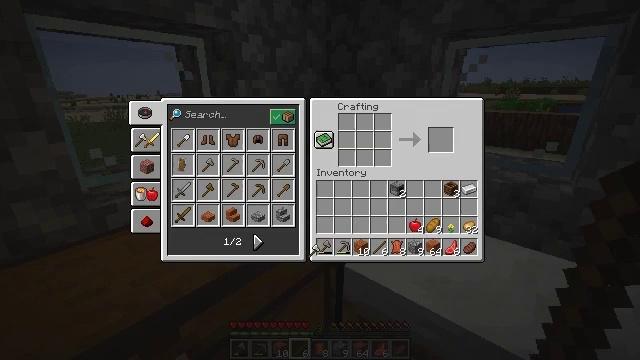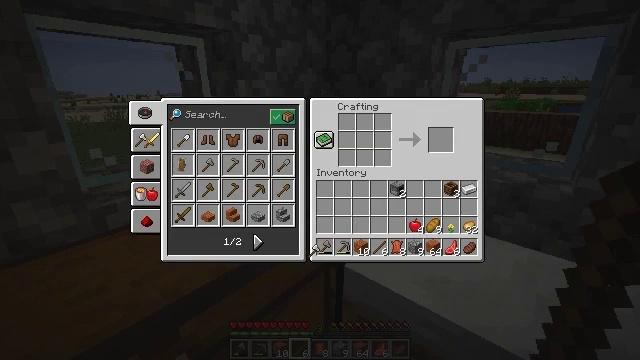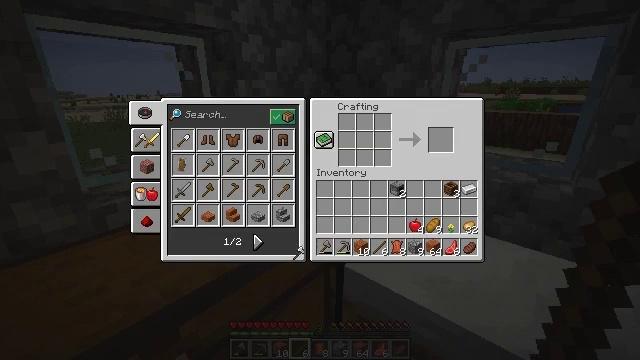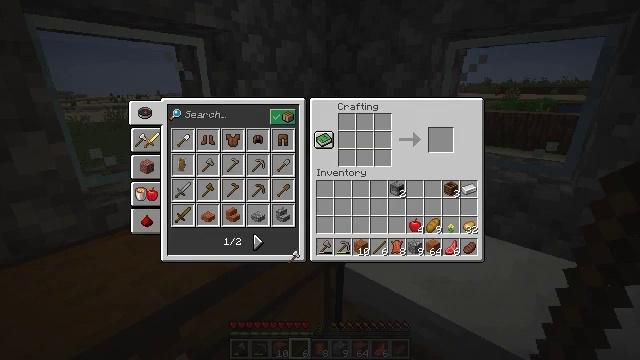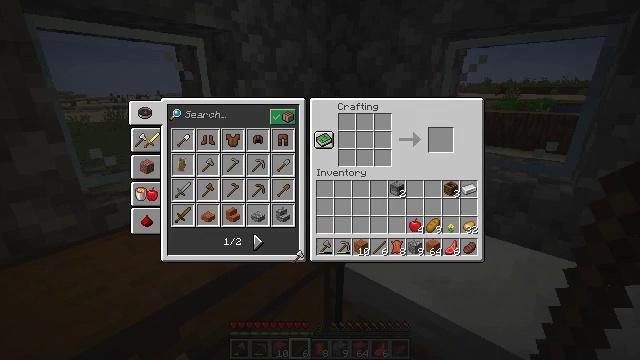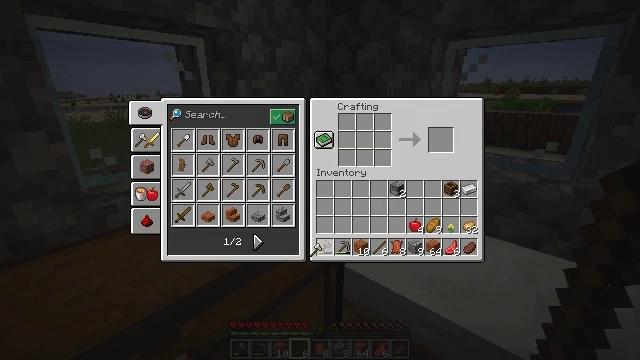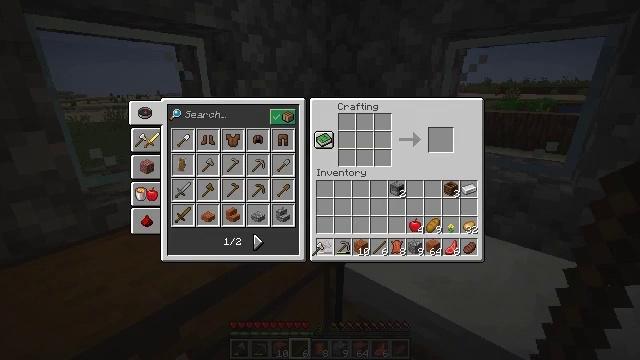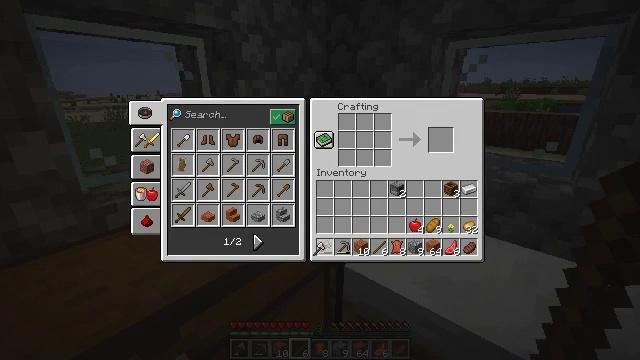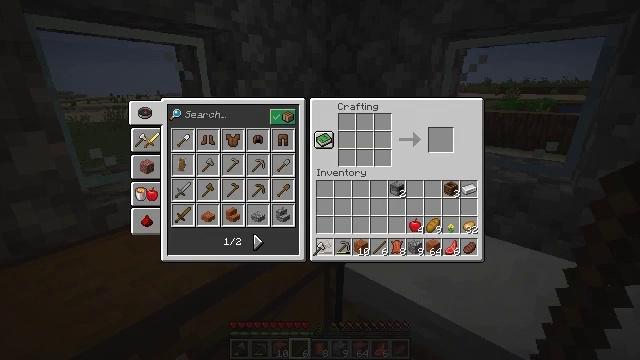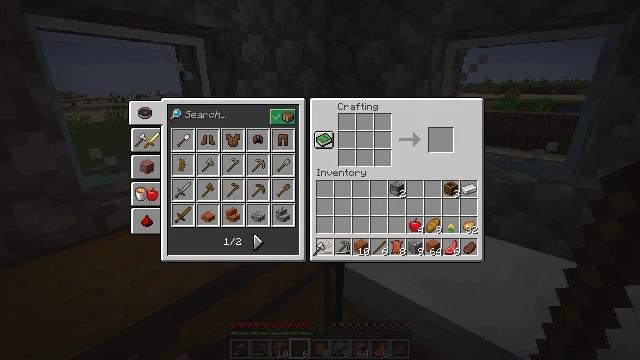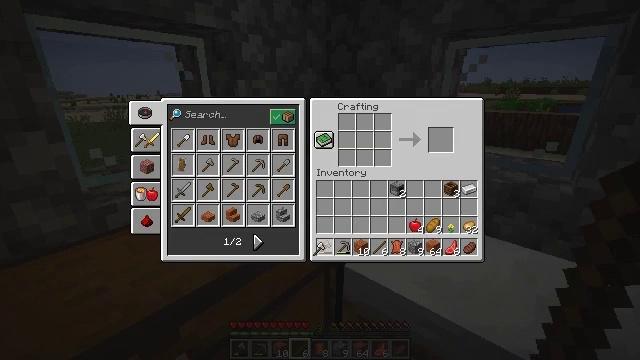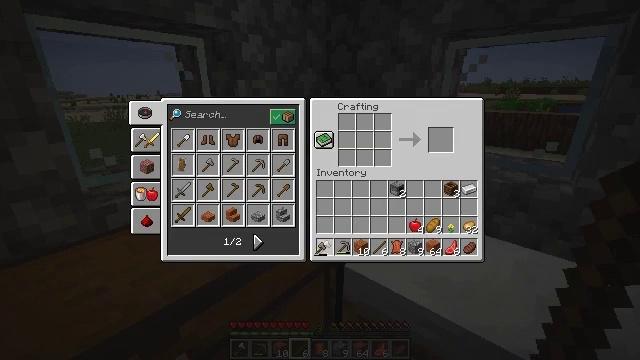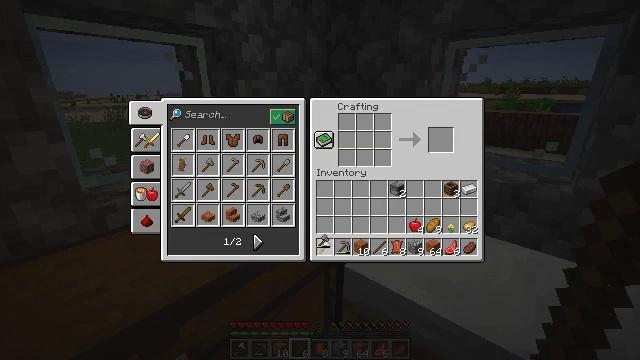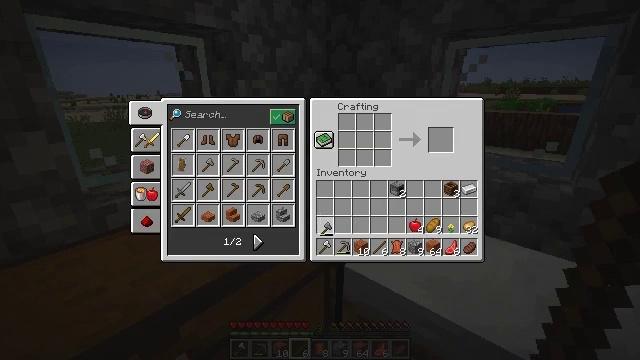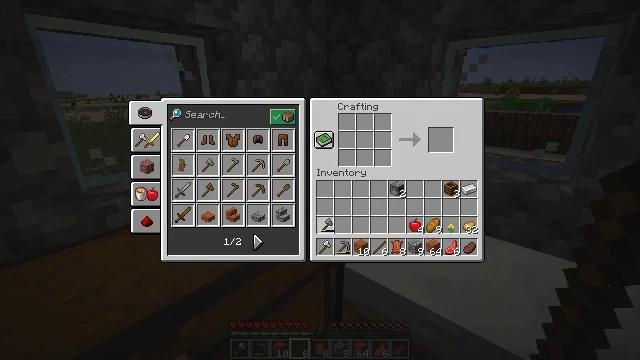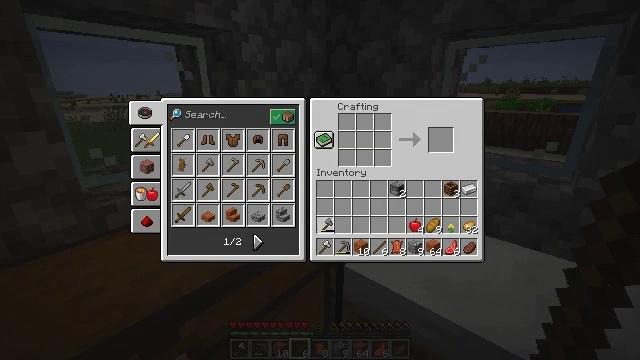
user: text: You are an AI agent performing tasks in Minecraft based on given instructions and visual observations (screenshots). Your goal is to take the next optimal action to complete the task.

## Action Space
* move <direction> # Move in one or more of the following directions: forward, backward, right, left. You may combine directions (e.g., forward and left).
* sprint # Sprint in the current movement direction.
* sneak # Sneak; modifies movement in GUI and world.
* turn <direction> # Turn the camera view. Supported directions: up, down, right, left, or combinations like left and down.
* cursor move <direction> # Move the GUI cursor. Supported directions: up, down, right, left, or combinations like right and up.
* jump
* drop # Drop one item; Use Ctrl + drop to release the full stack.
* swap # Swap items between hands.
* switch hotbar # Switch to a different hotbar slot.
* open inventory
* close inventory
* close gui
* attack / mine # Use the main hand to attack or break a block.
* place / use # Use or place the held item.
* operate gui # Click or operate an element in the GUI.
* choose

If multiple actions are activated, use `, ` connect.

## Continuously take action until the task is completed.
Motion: motion action
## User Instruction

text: Collect the composter for reuse.
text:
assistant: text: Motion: open gui
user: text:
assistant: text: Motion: cursor move left
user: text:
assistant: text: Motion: no_op
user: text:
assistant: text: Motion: no_op
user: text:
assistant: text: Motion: cursor move right and up
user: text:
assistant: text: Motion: no_op
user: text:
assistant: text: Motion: no_op
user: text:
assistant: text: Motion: operate gui
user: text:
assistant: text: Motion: operate gui
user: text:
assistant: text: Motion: operate gui
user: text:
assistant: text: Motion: no_op
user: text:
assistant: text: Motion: cursor move up
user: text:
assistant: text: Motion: cursor move up
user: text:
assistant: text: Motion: no_op
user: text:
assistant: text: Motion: operate gui
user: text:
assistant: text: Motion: operate gui
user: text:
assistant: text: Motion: operate gui
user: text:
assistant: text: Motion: no_op
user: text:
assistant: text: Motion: no_op
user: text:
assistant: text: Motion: no_op
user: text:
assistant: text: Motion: no_op
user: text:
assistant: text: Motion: no_op
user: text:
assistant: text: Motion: no_op
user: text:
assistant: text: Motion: no_op
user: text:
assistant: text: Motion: no_op
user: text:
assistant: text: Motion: cursor move right
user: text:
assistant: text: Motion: close gui
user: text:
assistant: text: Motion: no_op
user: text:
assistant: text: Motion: turn left and up
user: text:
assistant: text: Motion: turn left